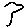
Label: bird